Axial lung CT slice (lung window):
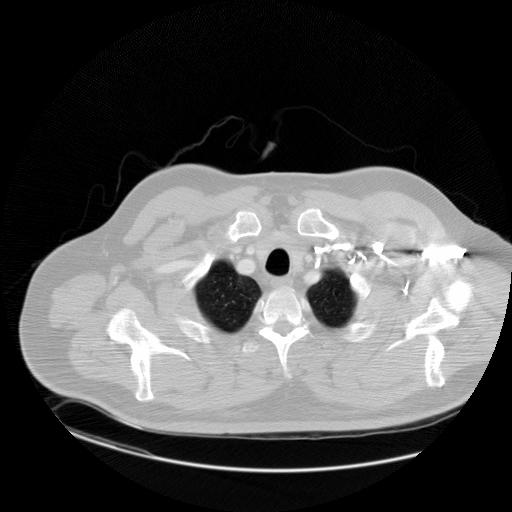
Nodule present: no